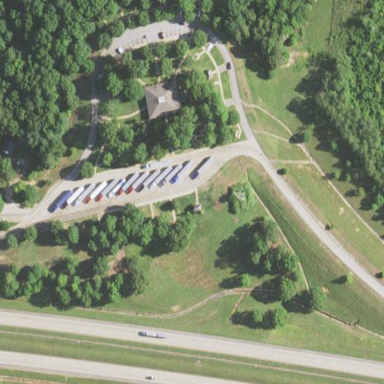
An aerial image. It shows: Rest area on the road.